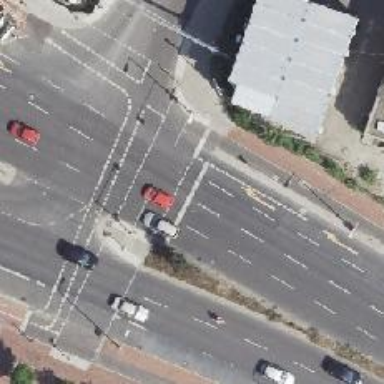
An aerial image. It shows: Asphalt secondary road with cycle track on the right side.